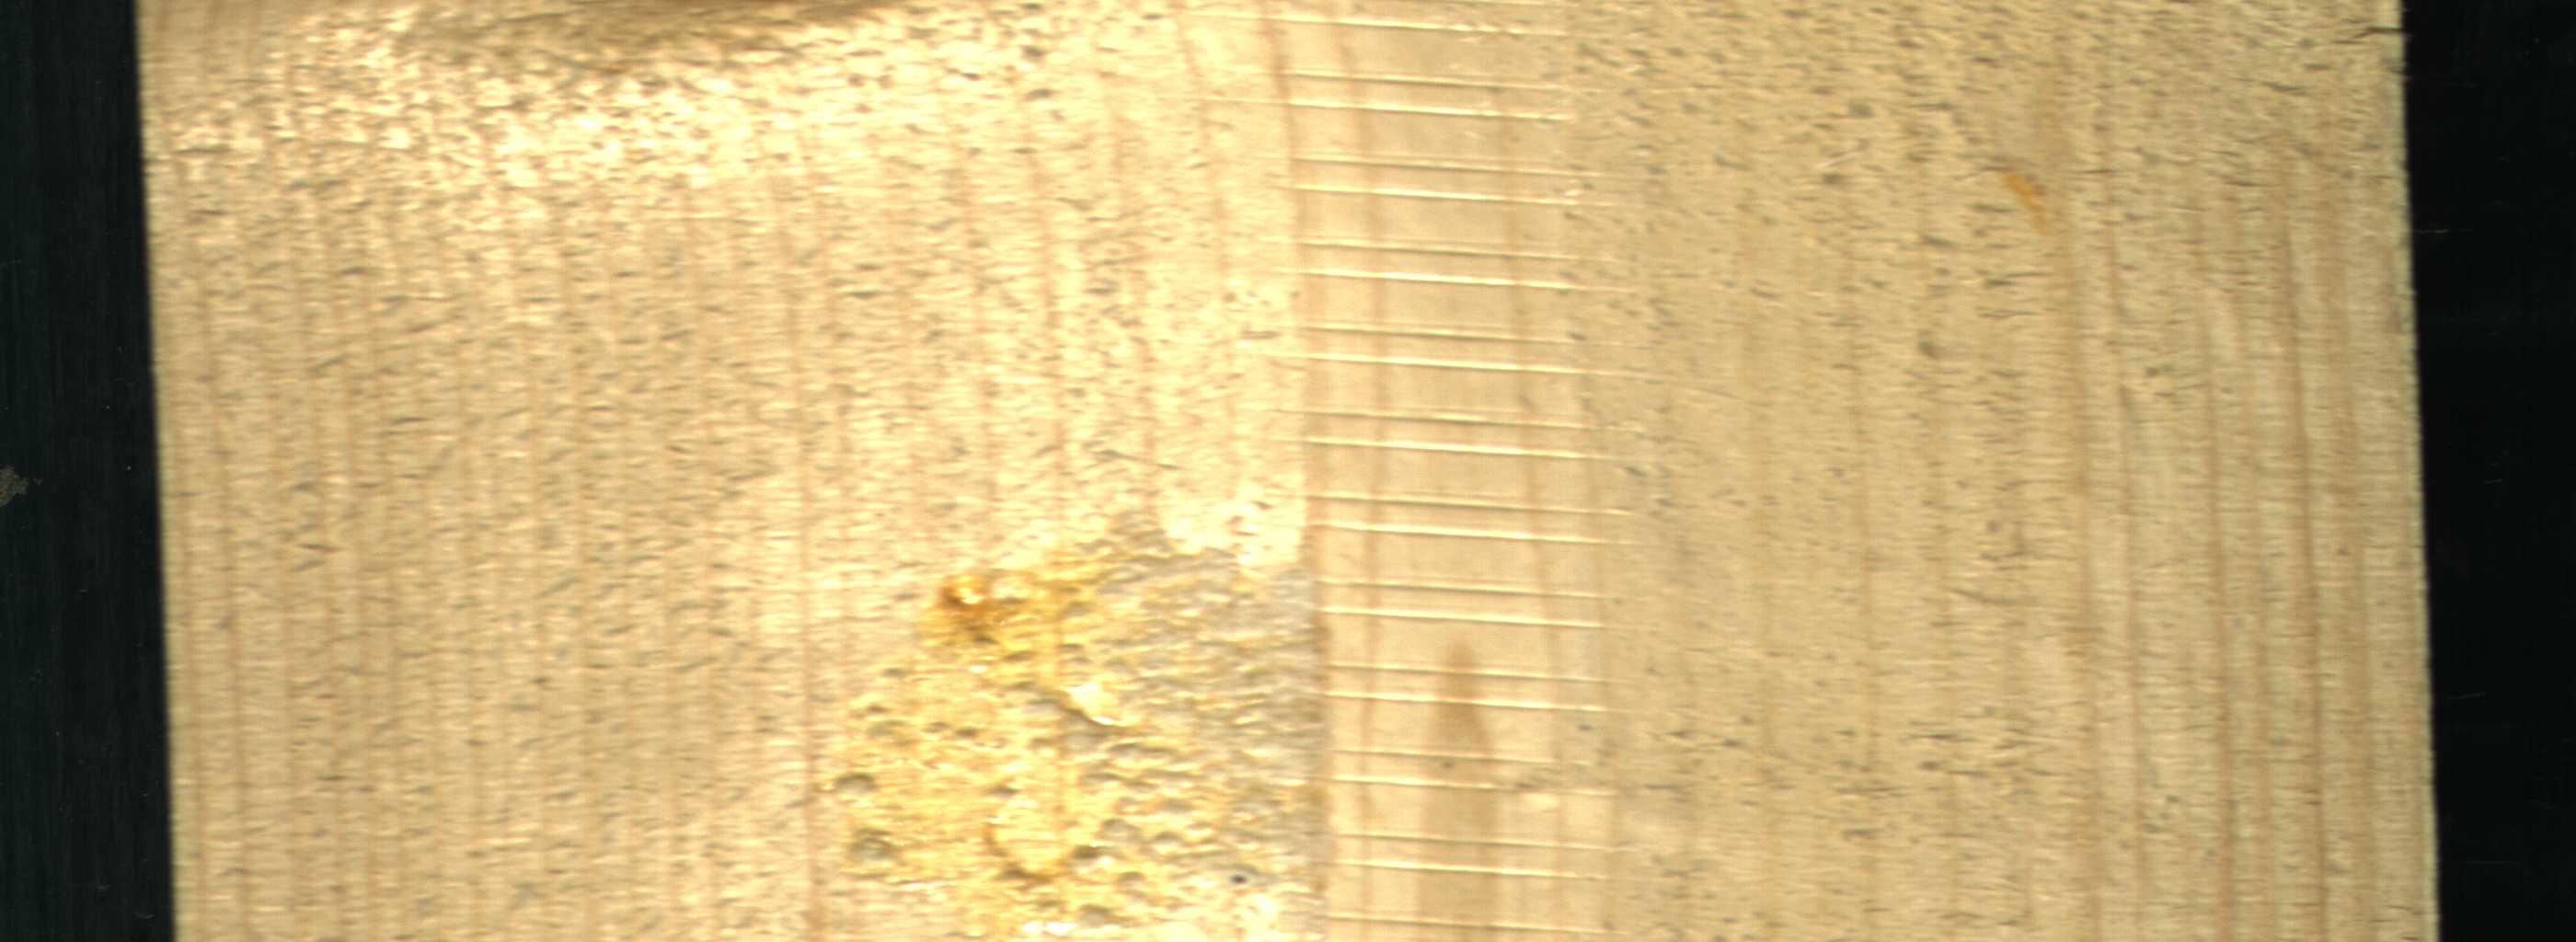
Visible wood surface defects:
resin
Live_Knot